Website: macys
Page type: customer-info-address
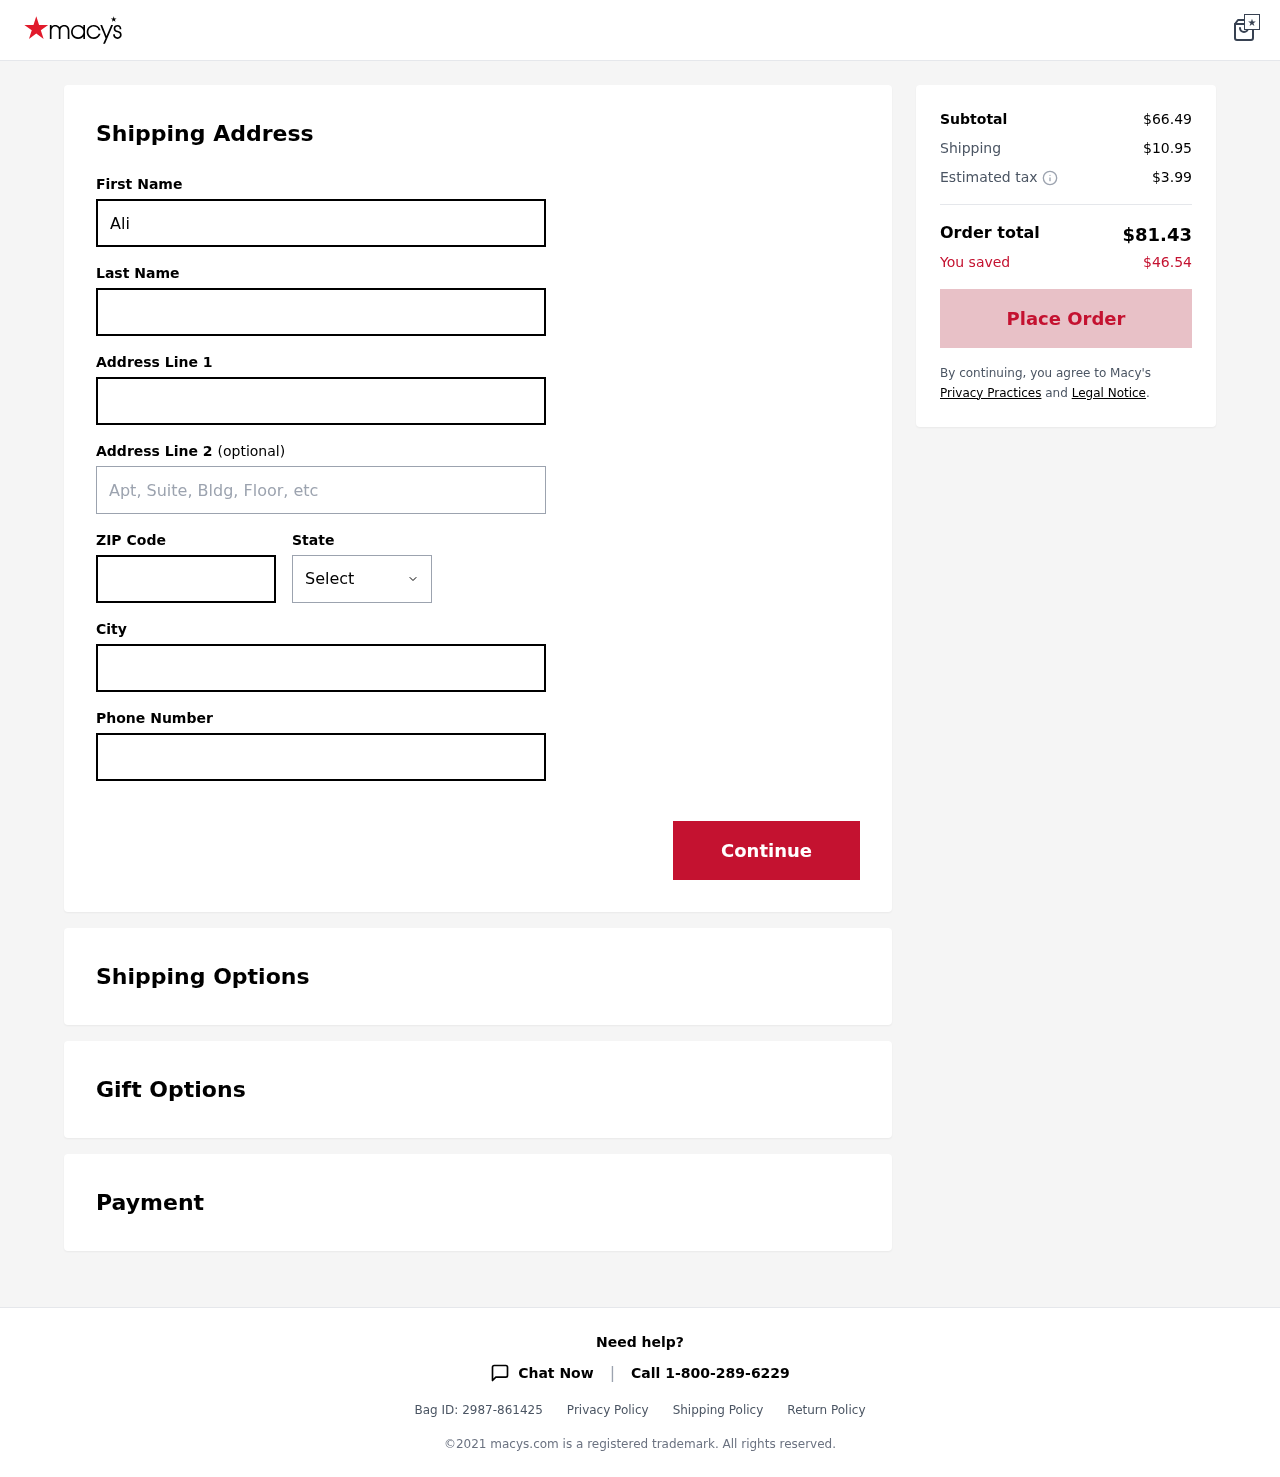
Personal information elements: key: PII_CITY
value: Estesmouth
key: PII_FIRSTNAME
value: Alice
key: PII_LASTNAME
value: Acosta
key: PII_PHONE
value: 8557119572
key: PII_POSTCODE
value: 59239
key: PII_STATE
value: Louisiana
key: PII_STREET
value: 22886 Brittany Shoal
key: PII_STREET2
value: Apt. 757
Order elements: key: ORDER_SUBTOTAL
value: $66.49
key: ORDER_SHIPPING_COST
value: $10.95
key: ORDER_TAX
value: $3.99
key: ORDER_TOTAL
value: $81.43
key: ORDER_SAVINGS
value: $46.54